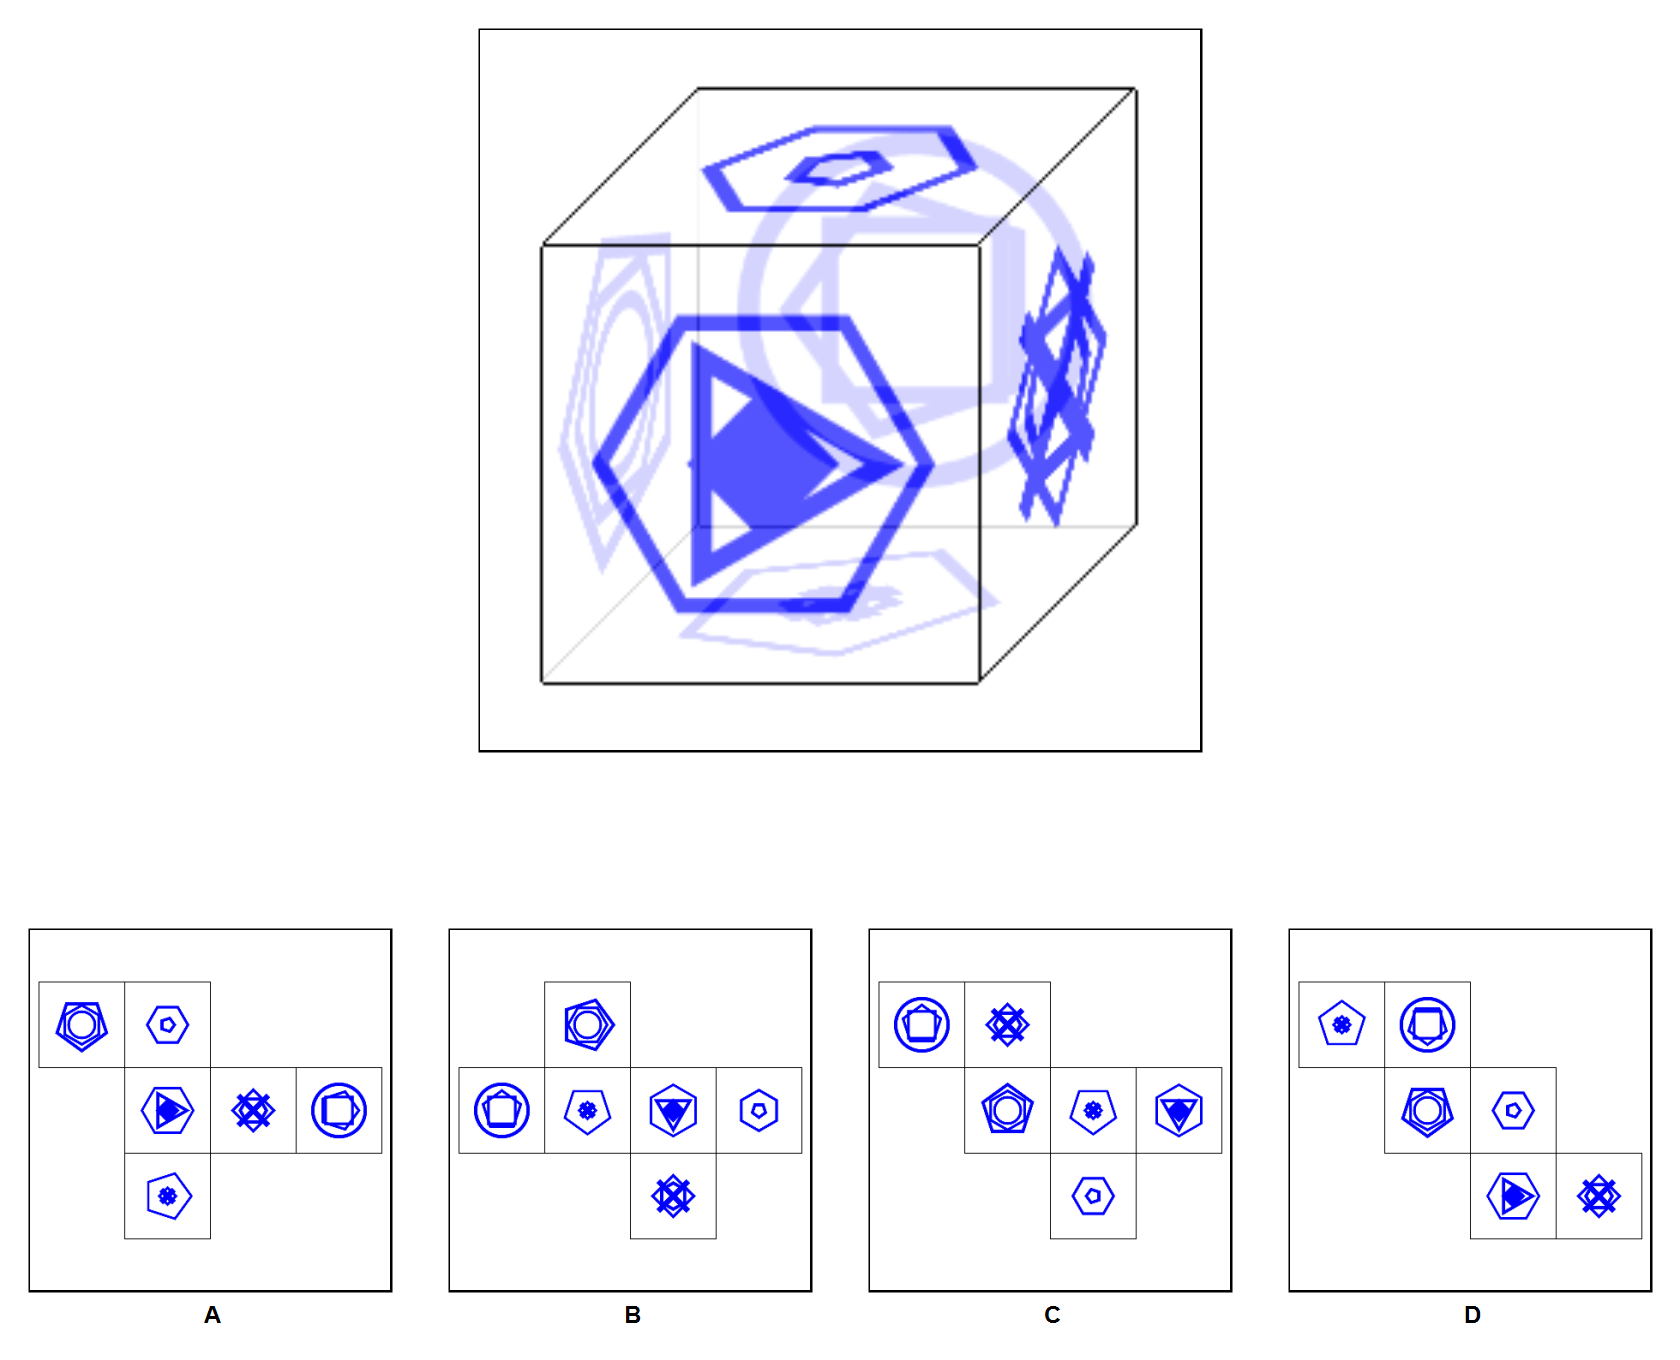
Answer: C